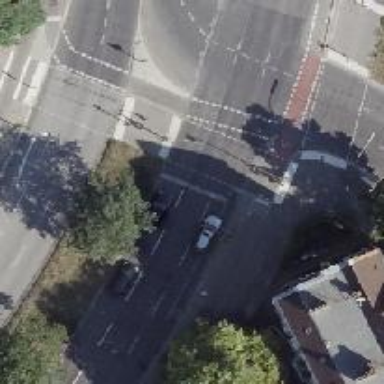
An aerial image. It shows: Road with traffic signals.